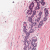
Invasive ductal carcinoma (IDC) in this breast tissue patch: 0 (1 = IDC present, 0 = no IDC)